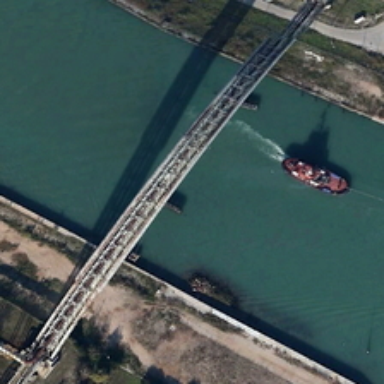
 .